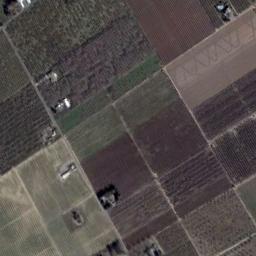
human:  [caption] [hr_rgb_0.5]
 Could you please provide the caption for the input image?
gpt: There are many crops in rectangular farmlands .

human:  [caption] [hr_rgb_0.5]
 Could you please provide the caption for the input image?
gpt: There are some green and bare rectangular farmland .

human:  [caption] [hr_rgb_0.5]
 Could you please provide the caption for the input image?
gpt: Many neatly arranged light green and purple brown mixed-sized rectangular farm fields .

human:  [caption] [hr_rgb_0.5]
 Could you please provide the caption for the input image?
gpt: Some rectangular farmlands of different colors are arranged in neat rows and some houses are surrounded by these farmlands .

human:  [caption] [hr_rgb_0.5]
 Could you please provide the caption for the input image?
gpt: There are some brown rectangular farmlands .